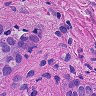
Metastatic tissue present: yes